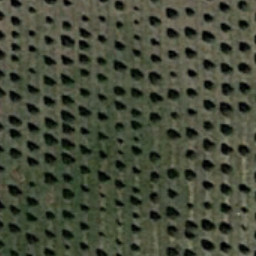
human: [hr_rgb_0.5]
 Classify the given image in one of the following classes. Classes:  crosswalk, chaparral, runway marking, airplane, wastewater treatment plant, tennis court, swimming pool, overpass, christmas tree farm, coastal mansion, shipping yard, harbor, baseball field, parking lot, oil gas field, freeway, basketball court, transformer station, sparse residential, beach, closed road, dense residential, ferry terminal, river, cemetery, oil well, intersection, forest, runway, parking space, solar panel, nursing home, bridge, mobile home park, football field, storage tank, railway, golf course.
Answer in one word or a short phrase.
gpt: christmas tree farm